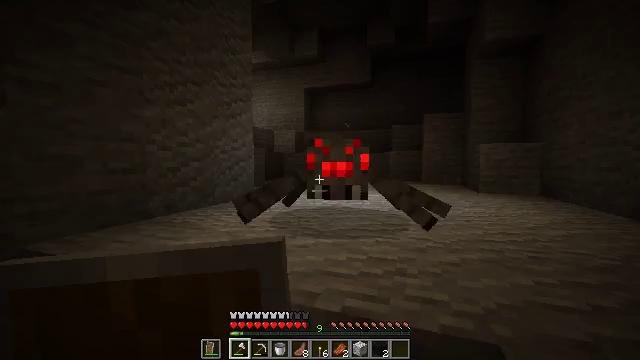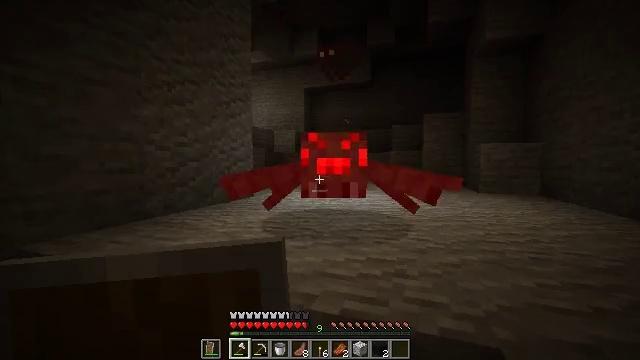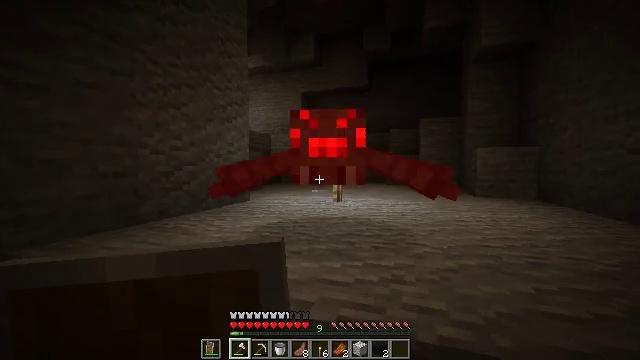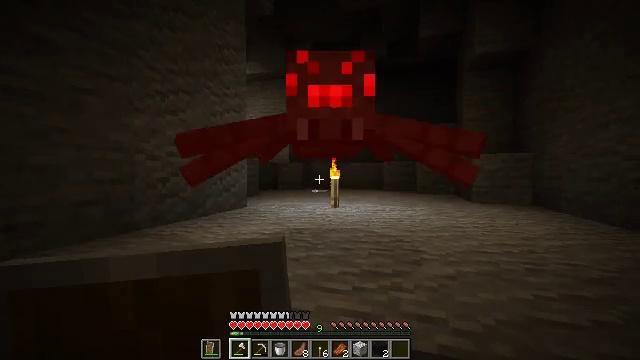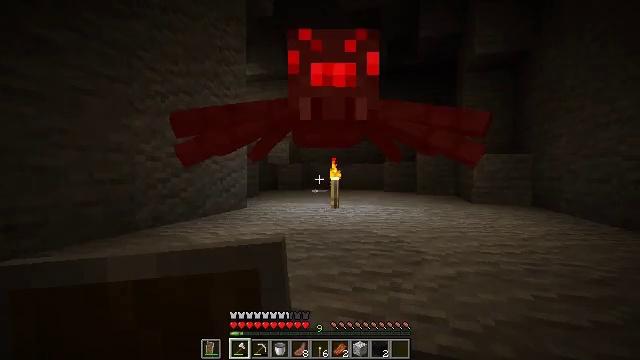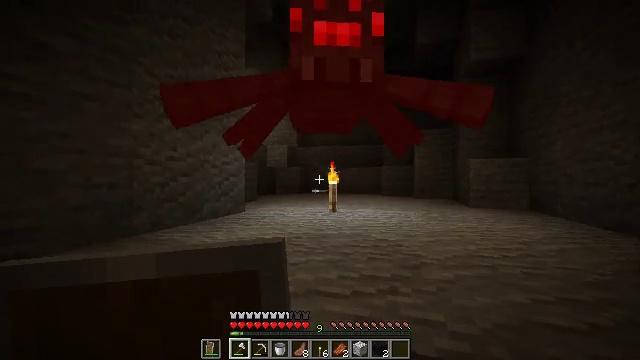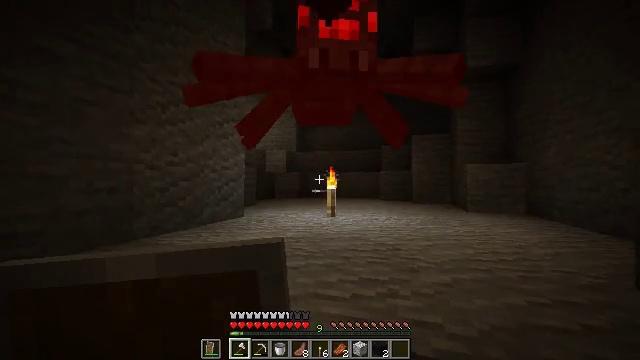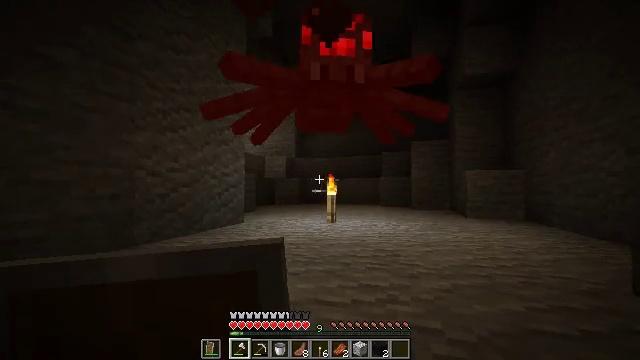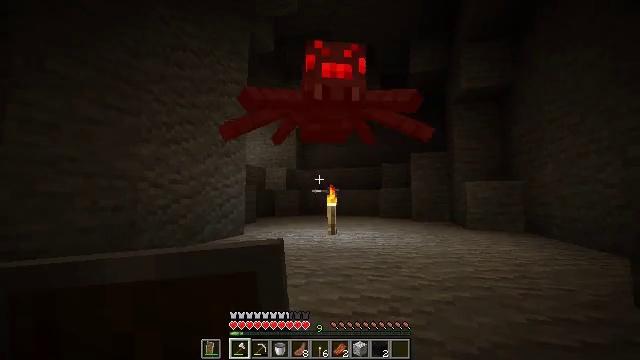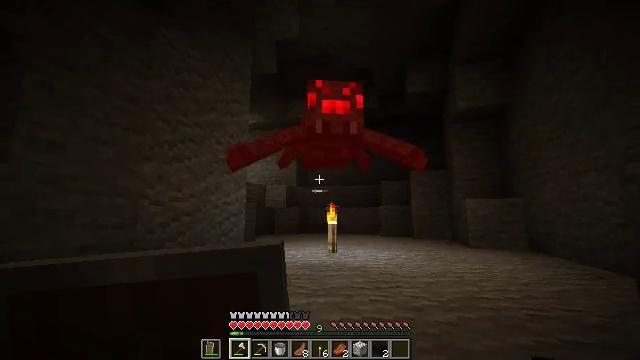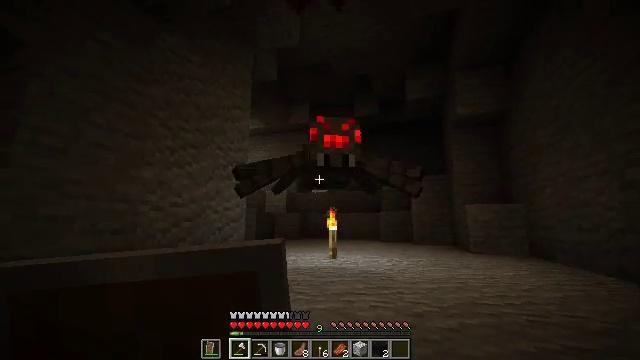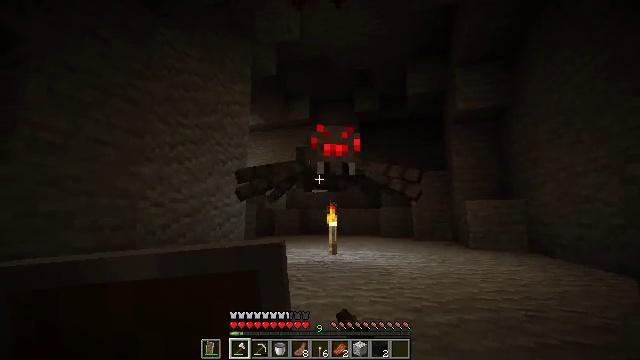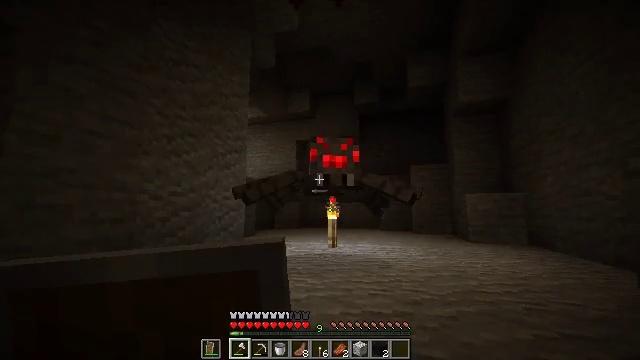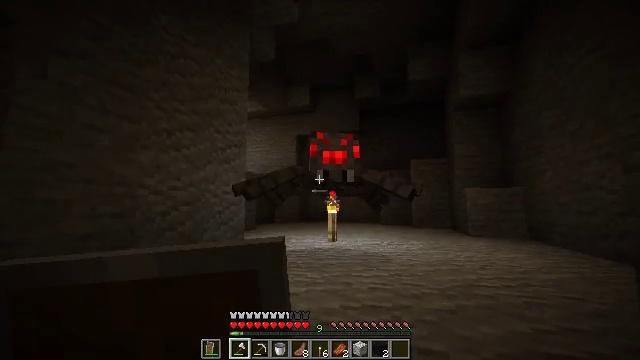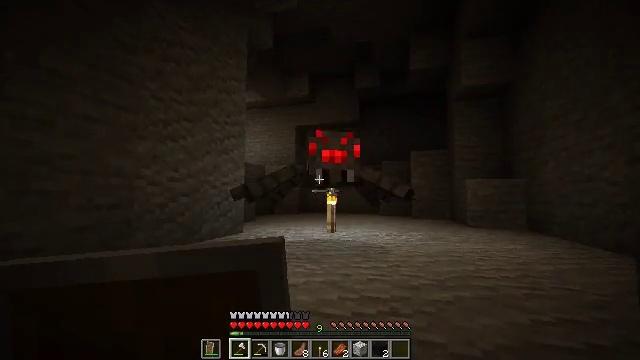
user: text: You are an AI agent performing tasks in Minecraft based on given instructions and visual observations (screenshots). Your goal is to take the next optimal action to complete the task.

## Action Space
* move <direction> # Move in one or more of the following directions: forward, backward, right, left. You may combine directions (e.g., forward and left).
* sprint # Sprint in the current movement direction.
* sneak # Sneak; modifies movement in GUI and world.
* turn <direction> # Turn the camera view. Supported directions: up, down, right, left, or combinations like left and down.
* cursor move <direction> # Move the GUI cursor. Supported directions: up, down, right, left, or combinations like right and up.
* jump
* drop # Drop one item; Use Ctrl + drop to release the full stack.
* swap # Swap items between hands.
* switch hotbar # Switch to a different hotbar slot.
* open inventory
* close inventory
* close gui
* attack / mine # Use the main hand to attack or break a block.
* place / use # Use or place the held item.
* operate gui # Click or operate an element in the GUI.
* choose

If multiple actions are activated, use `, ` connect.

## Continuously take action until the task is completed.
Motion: motion action
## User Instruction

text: Fight a spider.
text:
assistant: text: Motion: no_op
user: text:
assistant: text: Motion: move back
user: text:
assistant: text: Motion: move back, turn up
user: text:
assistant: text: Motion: move back
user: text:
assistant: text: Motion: move back
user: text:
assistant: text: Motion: move back, turn up
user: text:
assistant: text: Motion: move back, turn up
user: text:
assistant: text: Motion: move back, turn up
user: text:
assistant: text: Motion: turn up
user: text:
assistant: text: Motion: turn up, attack / mine
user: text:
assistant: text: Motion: attack / mine
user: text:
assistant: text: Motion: turn down, attack / mine
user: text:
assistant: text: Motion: turn down, attack / mine
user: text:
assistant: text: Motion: turn down
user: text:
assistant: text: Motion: no_op